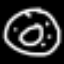
Label: donut